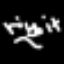
Label: frog